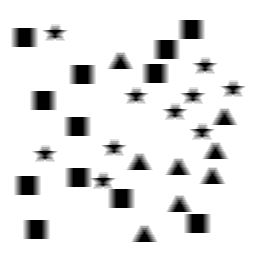
Squares: 12
Triangles: 8
Stars: 10
Total shapes: 30